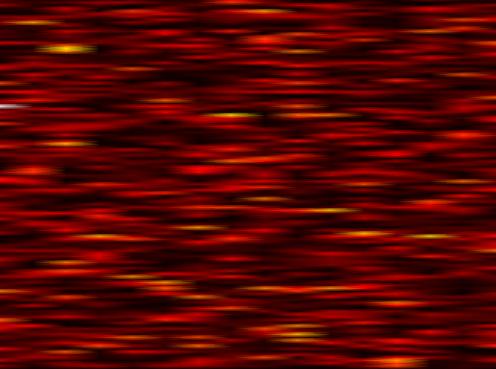
Label: FOFDM